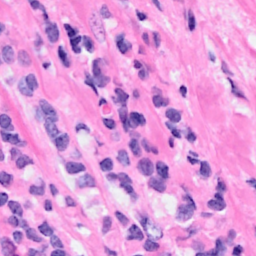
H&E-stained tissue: Breast